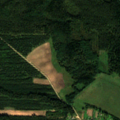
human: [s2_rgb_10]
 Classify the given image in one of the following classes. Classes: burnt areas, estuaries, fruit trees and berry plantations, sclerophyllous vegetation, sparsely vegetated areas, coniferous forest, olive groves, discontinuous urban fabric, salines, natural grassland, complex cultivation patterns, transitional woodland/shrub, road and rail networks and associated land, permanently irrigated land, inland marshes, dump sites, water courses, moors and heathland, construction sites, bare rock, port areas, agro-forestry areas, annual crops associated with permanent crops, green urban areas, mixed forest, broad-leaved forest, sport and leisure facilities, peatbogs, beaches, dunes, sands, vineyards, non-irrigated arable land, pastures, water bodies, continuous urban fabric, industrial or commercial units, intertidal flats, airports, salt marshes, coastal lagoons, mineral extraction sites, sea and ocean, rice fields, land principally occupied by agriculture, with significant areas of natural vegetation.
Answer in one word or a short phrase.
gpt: pastures, complex cultivation patterns, coniferous forest, transitional woodland/shrub